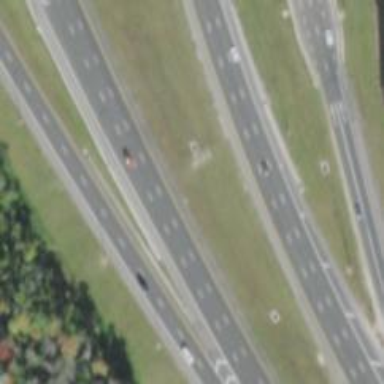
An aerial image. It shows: Asphalt motorway with parclo junction.